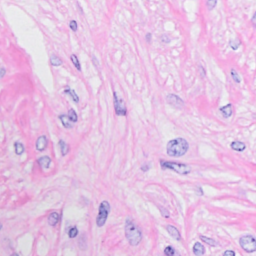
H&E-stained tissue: Breast